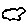
Label: cloud